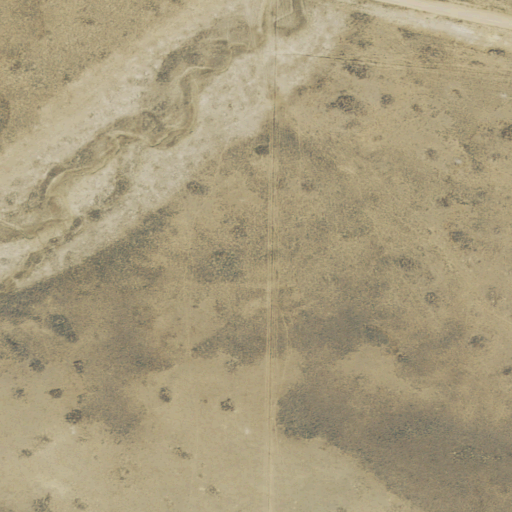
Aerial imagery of valley in Colorado named Mann Draw containing only shrub